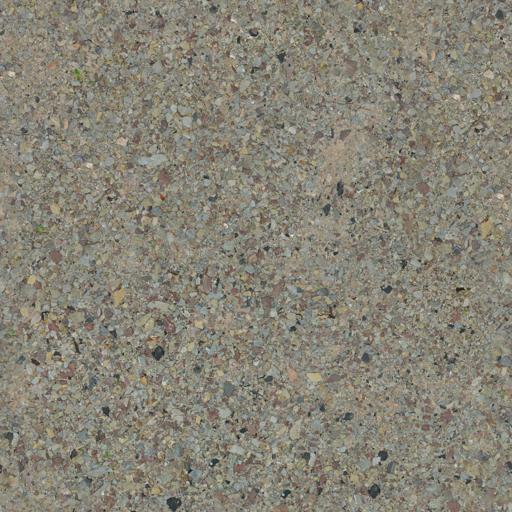
Tags: dirt dirty gravel ground rocks